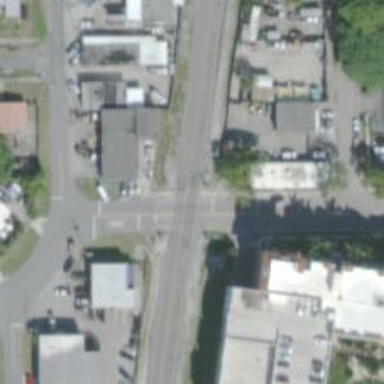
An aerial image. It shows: Railway crossing.